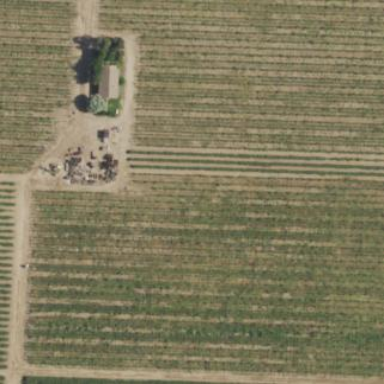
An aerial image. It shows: Vineyard.